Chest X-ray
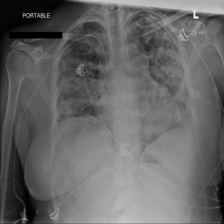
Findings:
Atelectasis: negative
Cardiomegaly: negative
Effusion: negative
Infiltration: negative
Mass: negative
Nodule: negative
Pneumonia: negative
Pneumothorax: negative
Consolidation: negative
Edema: negative
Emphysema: negative
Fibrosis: negative
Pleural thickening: negative
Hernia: negative